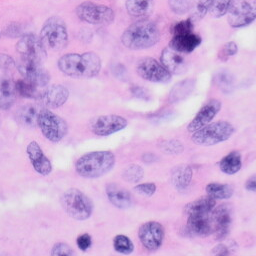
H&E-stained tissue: Skin